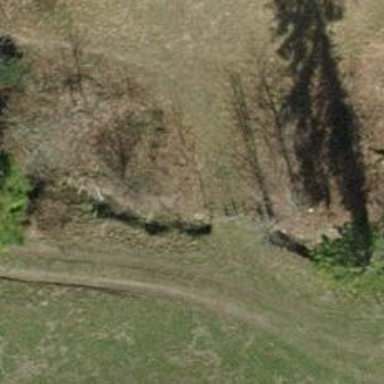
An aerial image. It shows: Path on bridge.